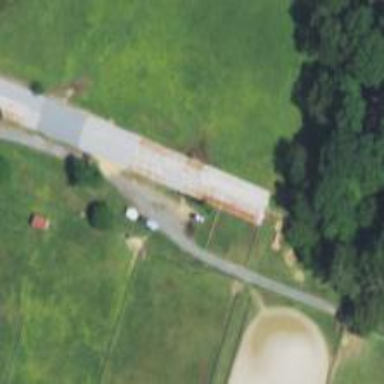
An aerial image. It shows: Poultry house building.